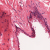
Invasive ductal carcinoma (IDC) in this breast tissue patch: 0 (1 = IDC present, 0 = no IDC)